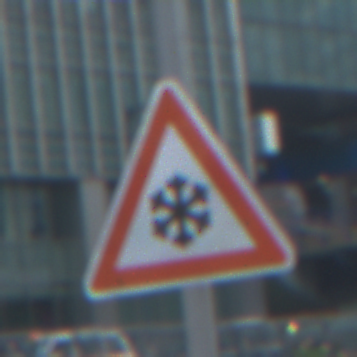
Verkehrszeichen: SchneeOderEisglaette
Umgebung: Outdoor, Urban
Tageszeit: MorningAfternoon
Wetter: PartlyCloudy
Licht: Natural
Jahreszeit: NotSpecified
Kontrast: LowContrast